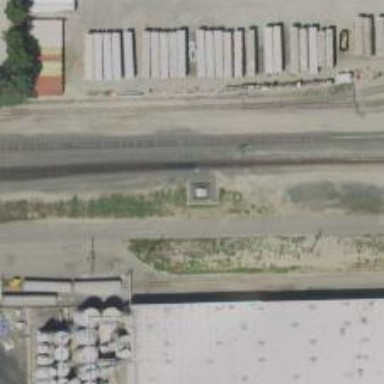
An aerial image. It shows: Railway spur junction.